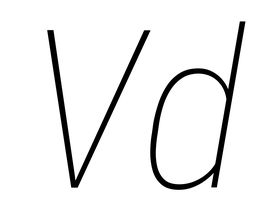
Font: Roboto-Italic_Condensed_Thin_Italic